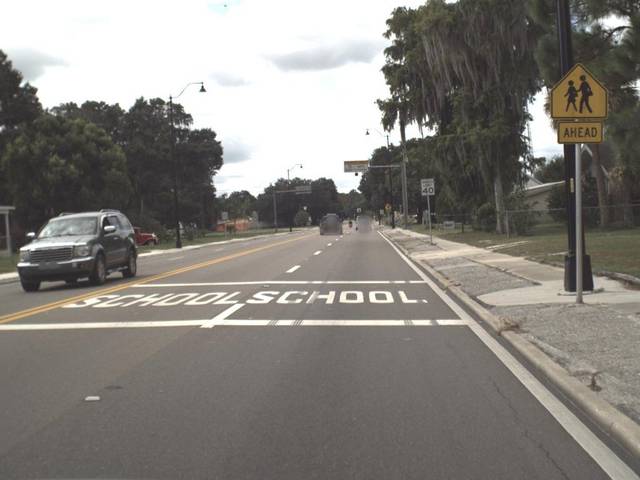
Region: United States
Coordinates: 27.635, -81.824